Question: I have a bichromatic set 'S' with red and green points in plane general position (no three points of S are collinear). The red triangle is made such that all of its three vertices are red points of S. Green point 'p' of 'S' is said to be enclosed by a red triangle If 'p' lies in the interior of that triangle.
I am supposed to make an algorithm that finds all the green points inside the triangles.

I tried to make my own algorithm after seeing a bit from online resources such as:
<URL>
And here is my "solution":
'''
green_inside = all_the_greens
for each triangle T in get_all_triangles()
for each greenie G in green_inside
if G in T
remove G from green_inside
greenies_in_triangles = all_the_greens - green_inside
'''
I do not know whether this algorithm works.
And its runtime is 'n^3'. Also, I am not sure If I can just say 'get_all_triangles'.
This algorithm that I am supposed to create should be the most efficient one I can come up with, so please any other solutions or suggestions are welcome!
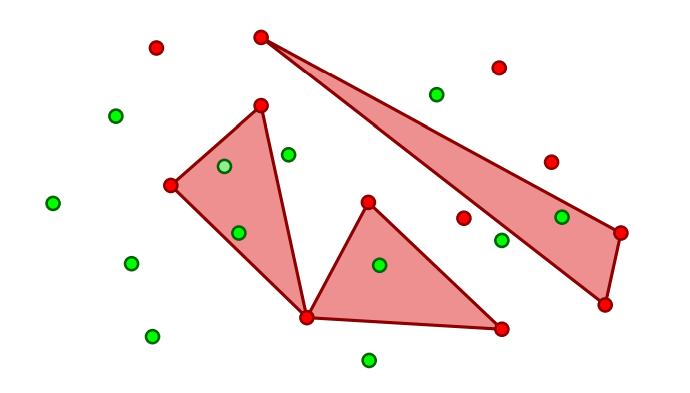
Answer: If all possible triangles (all possible three choices of red points), You can do it simpler:
'''
Create the convex hull (CH) of the red points.
Check each of the green points is in the CH or not.
If it is, there is a red triangle that contains that point.
If it is not, there is no red triangle that contains the point.
'''
Creating the convex hull of 'N' red points is in 'O(N log(N))', and checking a point is inside a convex polygon can be done in 'O(log(N))'. Hence, if the number of green points is 'M', the total complexity of the above algorithm is in 'O((M+N)log(N))'.